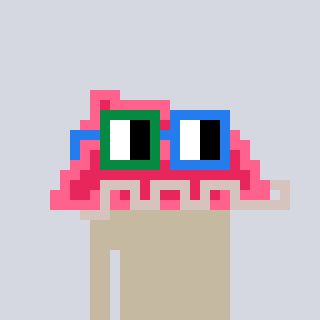
a pixel art character with square green and blue glasses, a retainer-shaped head and a grayscale-colored body on a cool background